Aerial crown-view tile of a tropical tree (Barro Colorado Island, Panama), acquired 20250217:
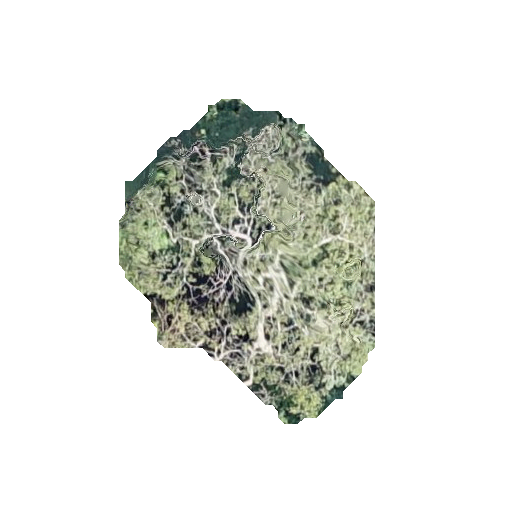
Species: Astronium graveolens
GBIF accepted scientific name: Astronium graveolens
Crown area: 84.552 m²